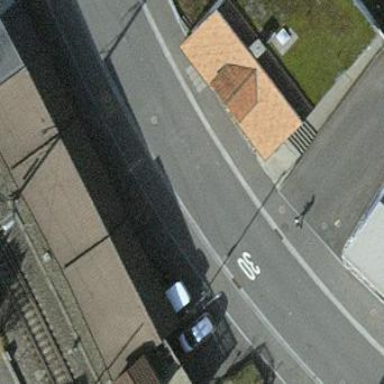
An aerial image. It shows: Group of garages.